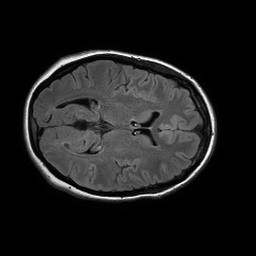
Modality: FLAIR
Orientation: axial
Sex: female
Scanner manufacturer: philips
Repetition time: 11 s
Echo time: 0.125 s